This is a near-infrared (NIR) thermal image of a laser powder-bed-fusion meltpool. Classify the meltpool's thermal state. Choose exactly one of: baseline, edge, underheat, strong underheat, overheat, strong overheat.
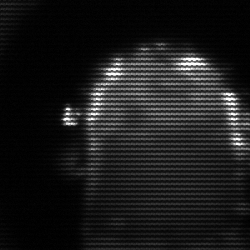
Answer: baseline